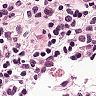
Metastatic tissue present: no